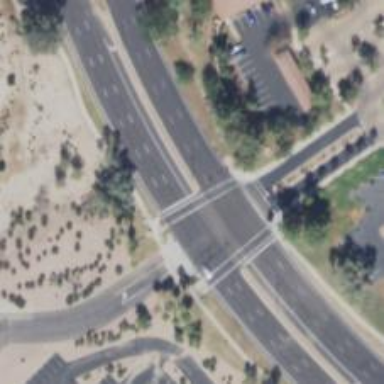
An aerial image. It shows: Solid stop line on the road.